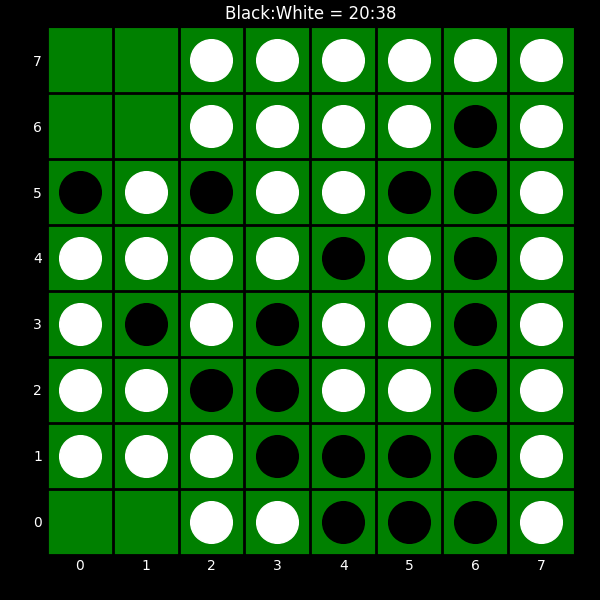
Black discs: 20
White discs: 38